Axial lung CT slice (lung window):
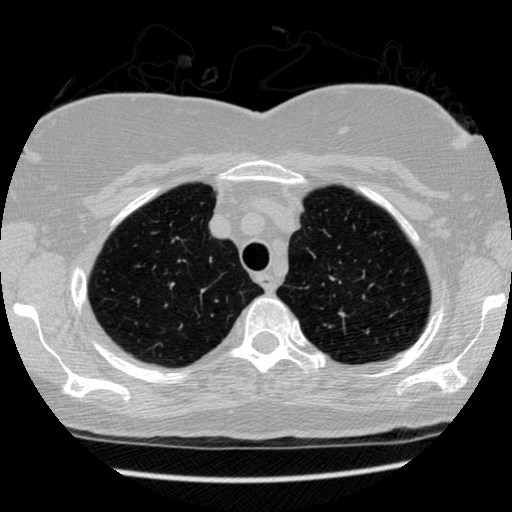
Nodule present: no